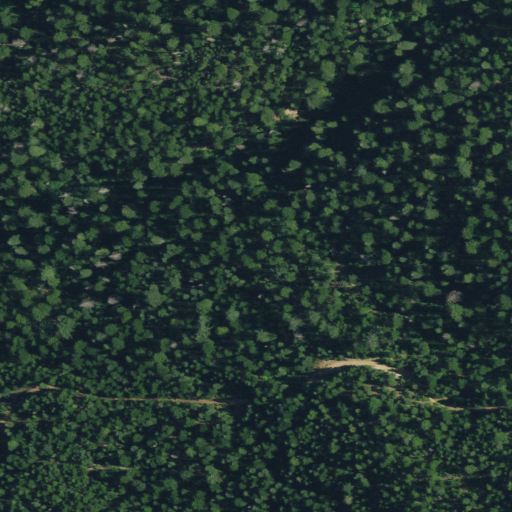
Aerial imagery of valley in California named Middle Ravine containing evergreen forest and grassland